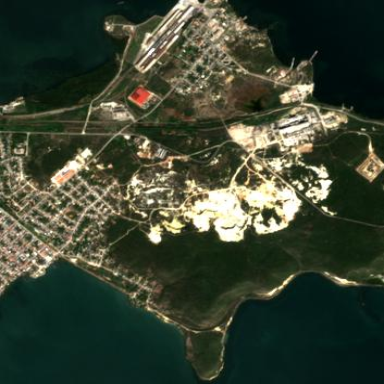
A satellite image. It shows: Industrial area that is mine.